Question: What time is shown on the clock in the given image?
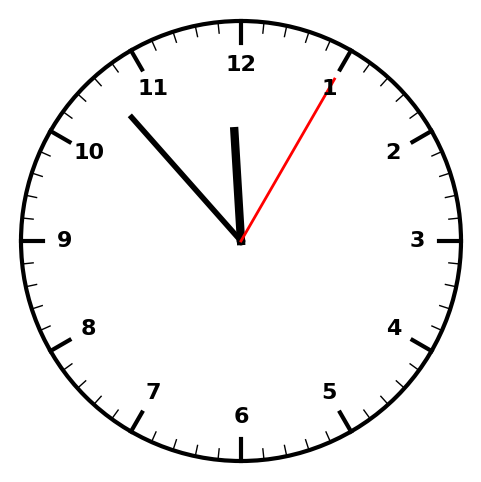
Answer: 11:53:05